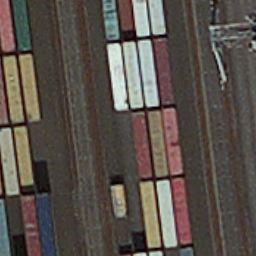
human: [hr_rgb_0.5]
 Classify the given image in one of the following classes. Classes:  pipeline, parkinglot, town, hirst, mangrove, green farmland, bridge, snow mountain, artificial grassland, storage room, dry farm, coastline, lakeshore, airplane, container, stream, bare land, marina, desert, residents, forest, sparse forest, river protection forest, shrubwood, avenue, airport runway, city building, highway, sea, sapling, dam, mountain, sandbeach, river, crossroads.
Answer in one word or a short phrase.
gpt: container